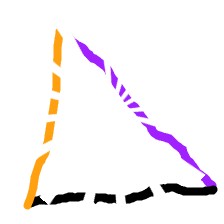
Shape: triangle